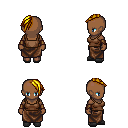
a pixel art fantasy rpg character, female body template, human, dark skin, brown pirate shirt, robe skirt, blonde long mohawk hairstyle, cloth bracers, gray slippers, four views (front, back, left, right), 2x2 character sprite sheet, small pixel art, hard edges, no anti-aliasing